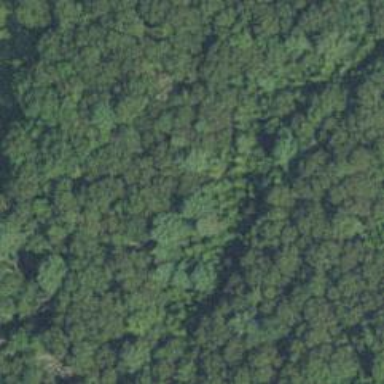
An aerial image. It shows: Mixed leaf woodland.